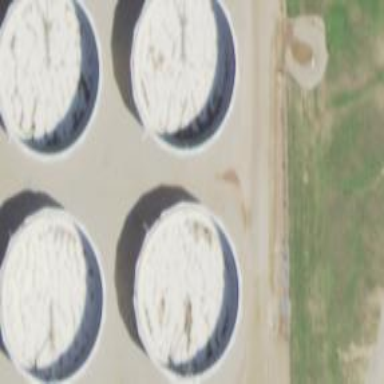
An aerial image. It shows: Storage tank created as man-made structure.